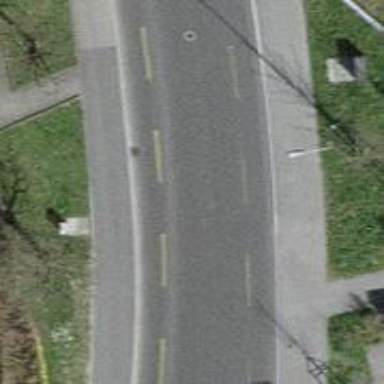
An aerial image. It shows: Tertiary road with lanes designated for cycling on both sides.